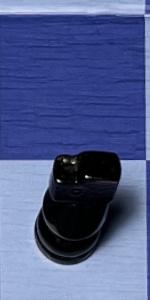
Label: Knight_Black